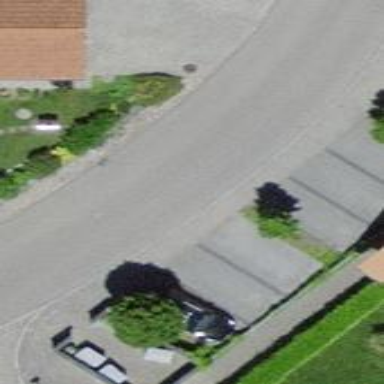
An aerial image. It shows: Residential road with asphalt surface and no sidewalks.